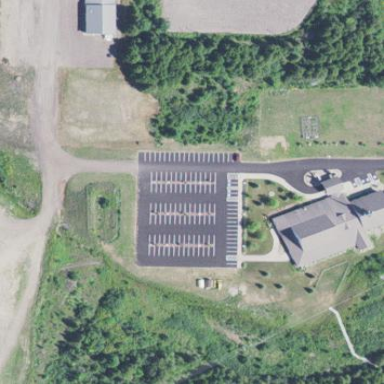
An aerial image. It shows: Parking area.